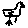
Label: bird